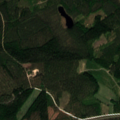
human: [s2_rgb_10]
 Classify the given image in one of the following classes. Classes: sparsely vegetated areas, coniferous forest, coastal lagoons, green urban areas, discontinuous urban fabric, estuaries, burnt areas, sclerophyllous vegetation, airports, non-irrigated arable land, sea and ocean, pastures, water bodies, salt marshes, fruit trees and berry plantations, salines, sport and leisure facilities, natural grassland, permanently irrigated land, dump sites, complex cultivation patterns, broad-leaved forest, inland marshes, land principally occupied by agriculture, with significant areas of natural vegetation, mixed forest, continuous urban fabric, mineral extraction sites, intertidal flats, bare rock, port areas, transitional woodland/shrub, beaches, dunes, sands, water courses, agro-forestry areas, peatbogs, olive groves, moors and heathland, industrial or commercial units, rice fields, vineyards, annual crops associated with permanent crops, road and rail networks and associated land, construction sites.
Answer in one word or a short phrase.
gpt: coniferous forest, mixed forest